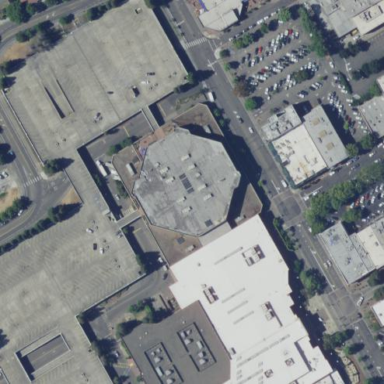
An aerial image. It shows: Building with flat concrete roof in grey color. The building itself is tan in color.